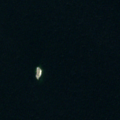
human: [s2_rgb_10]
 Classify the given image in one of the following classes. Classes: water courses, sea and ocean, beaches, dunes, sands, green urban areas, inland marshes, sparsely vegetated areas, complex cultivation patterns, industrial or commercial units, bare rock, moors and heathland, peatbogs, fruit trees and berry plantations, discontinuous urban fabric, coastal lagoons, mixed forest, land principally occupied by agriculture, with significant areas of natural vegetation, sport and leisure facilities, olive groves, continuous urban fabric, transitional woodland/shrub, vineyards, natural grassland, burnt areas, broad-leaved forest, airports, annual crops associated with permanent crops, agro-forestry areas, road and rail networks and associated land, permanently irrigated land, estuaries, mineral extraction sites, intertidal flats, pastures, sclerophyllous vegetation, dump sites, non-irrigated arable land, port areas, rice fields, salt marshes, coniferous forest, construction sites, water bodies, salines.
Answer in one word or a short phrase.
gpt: sea and ocean